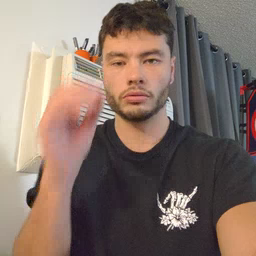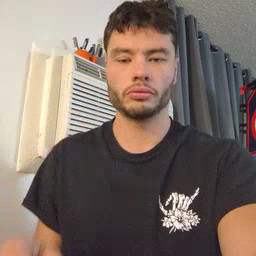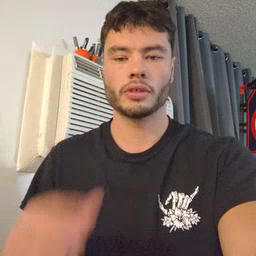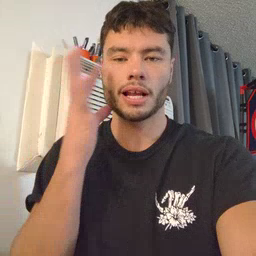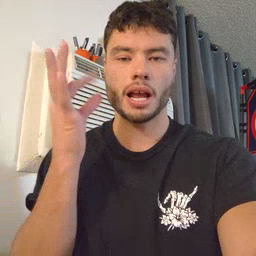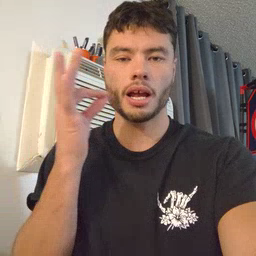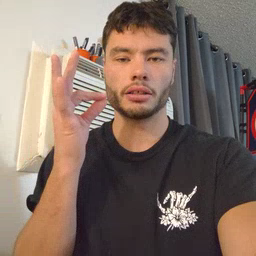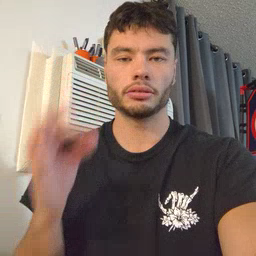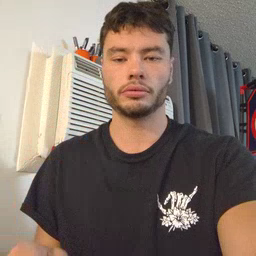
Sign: cat